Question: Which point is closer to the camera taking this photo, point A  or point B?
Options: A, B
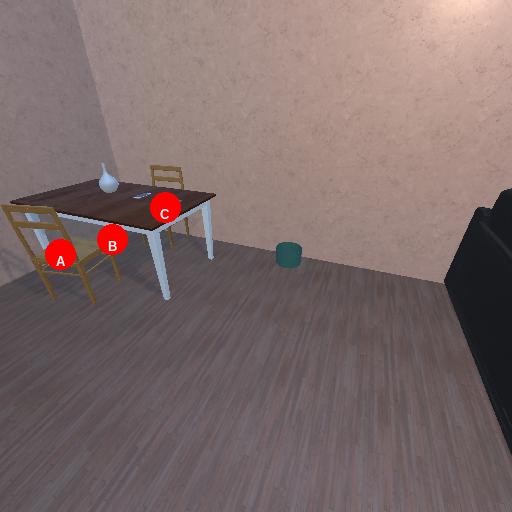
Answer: A